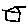
Label: house